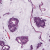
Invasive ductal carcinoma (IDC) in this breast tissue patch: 1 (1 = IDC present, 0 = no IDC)